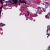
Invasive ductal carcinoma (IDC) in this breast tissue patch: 0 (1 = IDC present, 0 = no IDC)